Field crop: tomato
Growth stage: 1
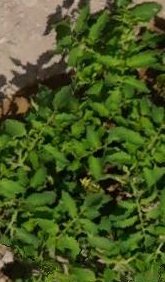
Species: tomato